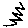
Label: zigzag